Field crop: maize
Growth stage: 2
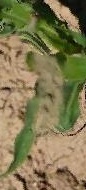
Species: maize